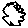
Label: cloud